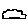
Label: cloud